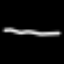
Label: line